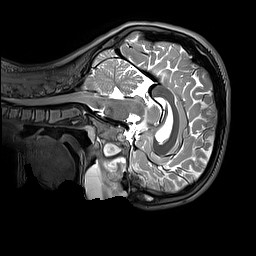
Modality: T2w
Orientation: sagittal
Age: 12
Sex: female
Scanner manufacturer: siemens
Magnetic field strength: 3 T
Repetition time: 3.2 s
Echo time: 0.408 s